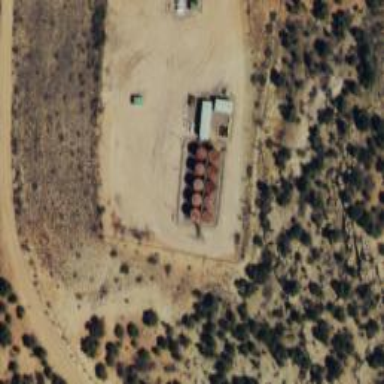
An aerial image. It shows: Storage tank with man-made structure.